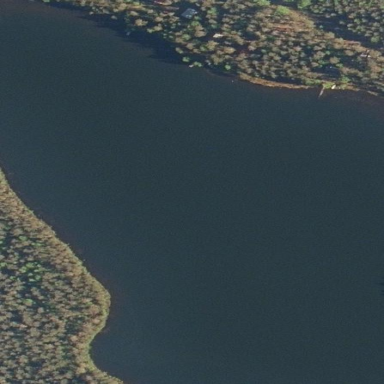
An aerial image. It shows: Serene lake.